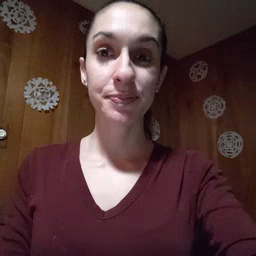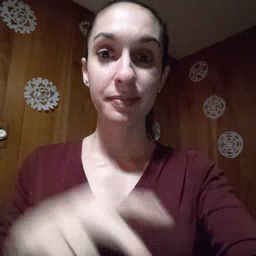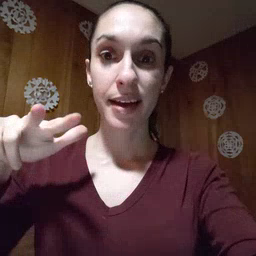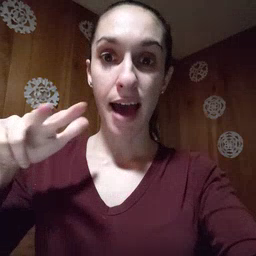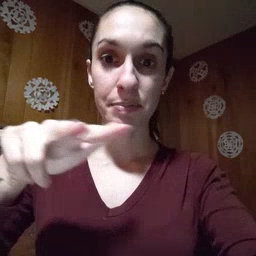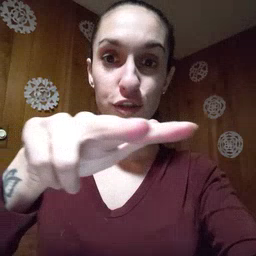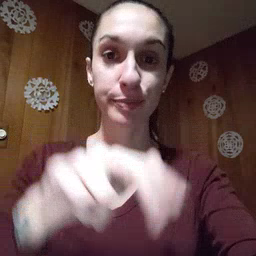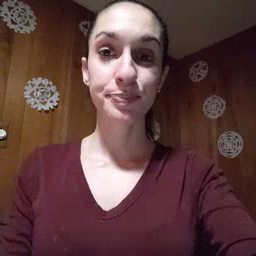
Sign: helicopter